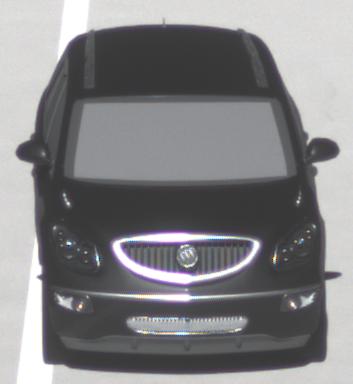
Make: Buick
Model: Enclave
Detailed model: GMT967
Model produced from: 2007
Model produced until: 2017
Doors: 5
Color: black
Road condition: dry road
Daytime: midday
Contrast: high contrast